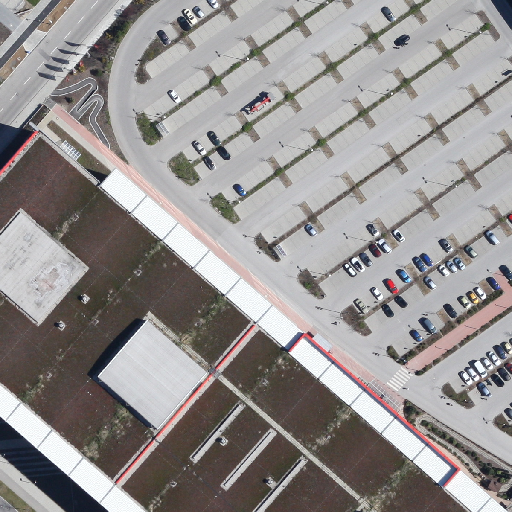
Referring expression: light-duty vehicle